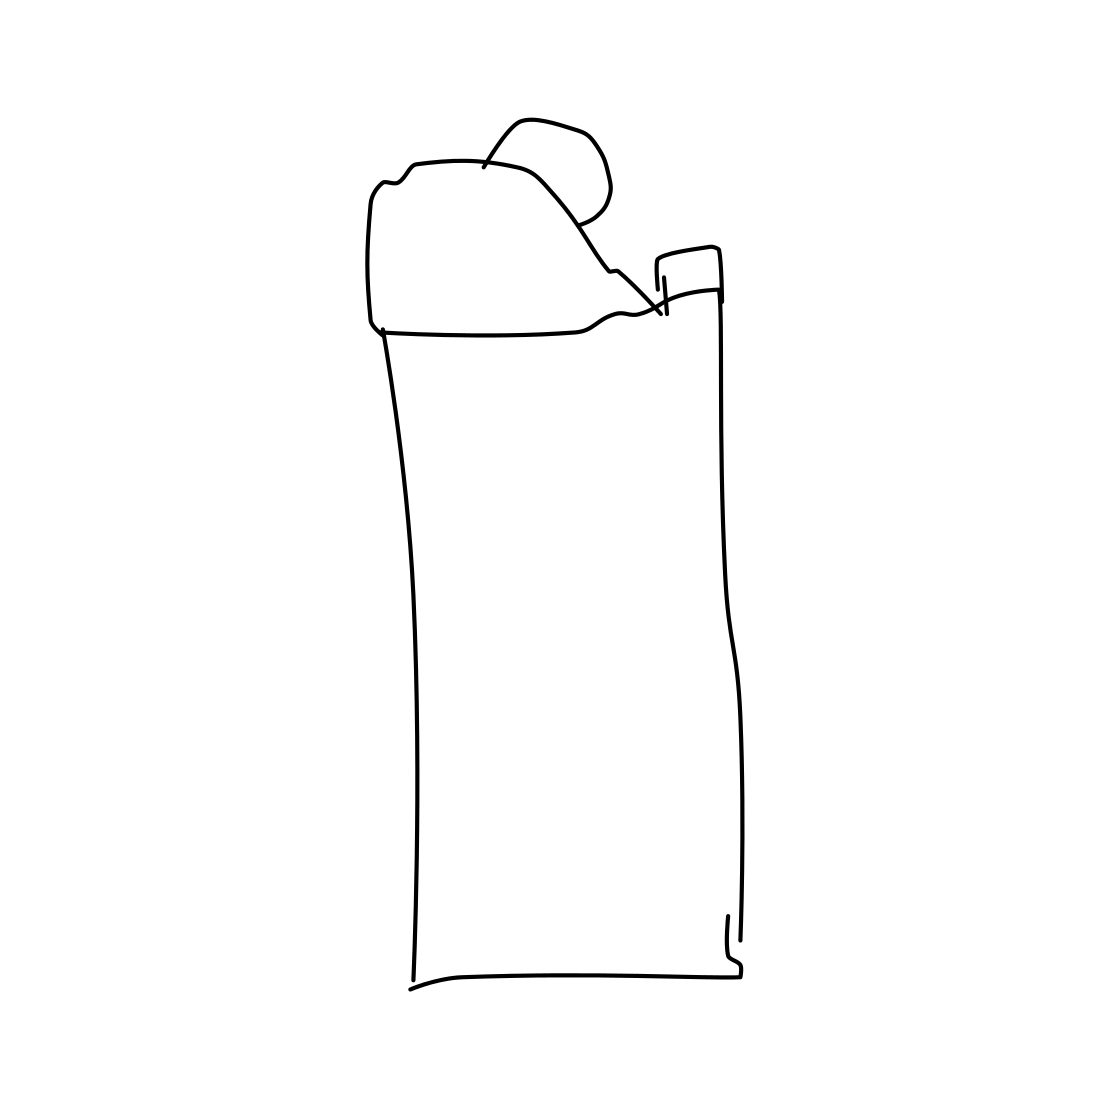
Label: lighter